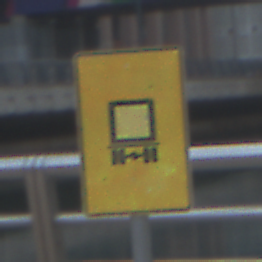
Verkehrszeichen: KennzeichnungspflichtigeFahrzeugeGefaehrlicheGueterOhnePfeilsymbol
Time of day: MorningAfternoon
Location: Outdoor (Urban)
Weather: PartlyCloudy
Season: NotSpecified
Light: Natural